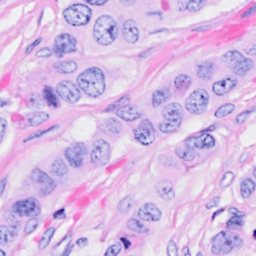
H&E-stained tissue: Breast